Aerial crown-view tile of a tropical tree (Barro Colorado Island, Panama), acquired 20250715:
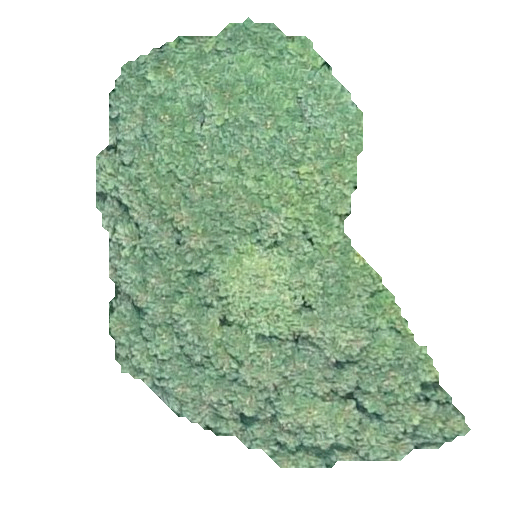
Species: Jacaranda copaia
GBIF accepted scientific name: Jacaranda copaia
Crown area: 159.867 m²